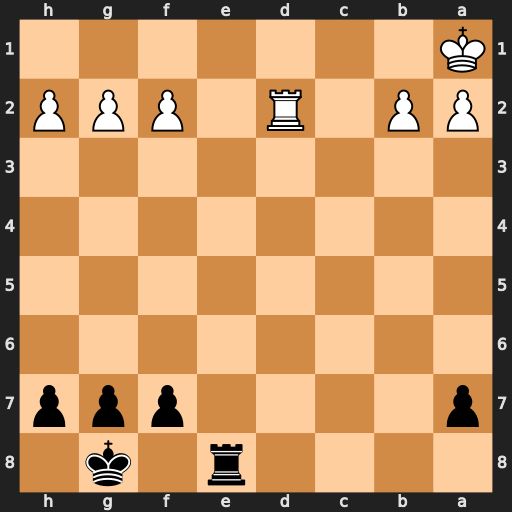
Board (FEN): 4r1k1/p4ppp/8/8/8/8/PP1R1PPP/K7
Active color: b
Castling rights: -
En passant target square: -
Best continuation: Re1+ Rd1 Rxd1#